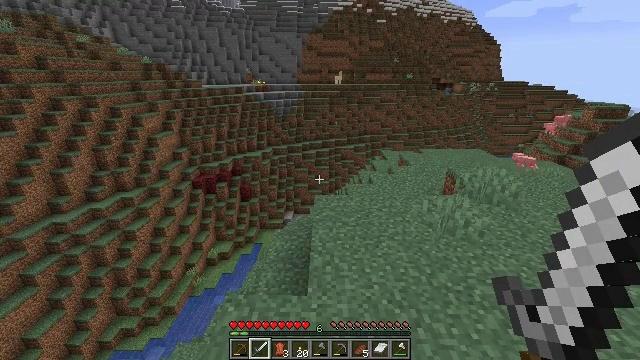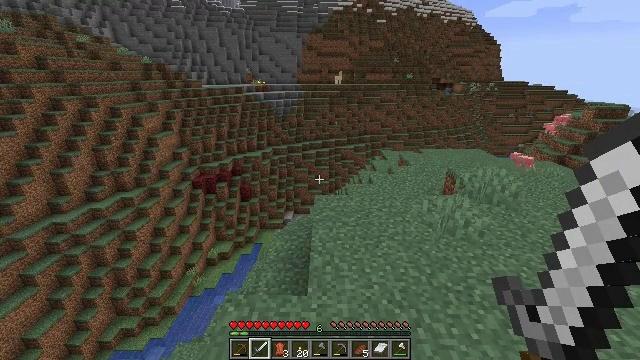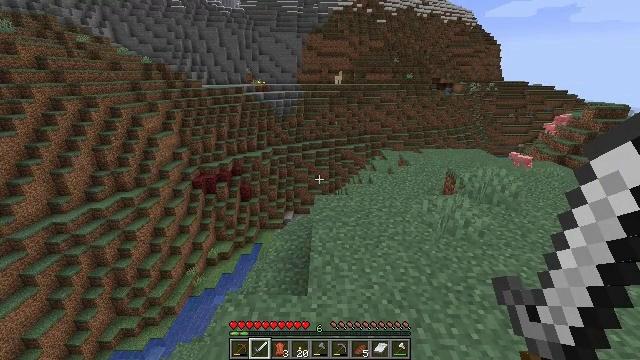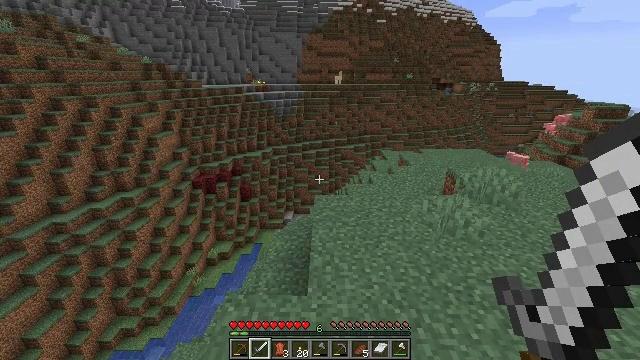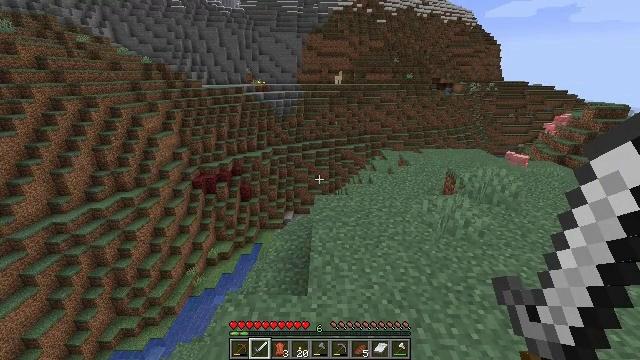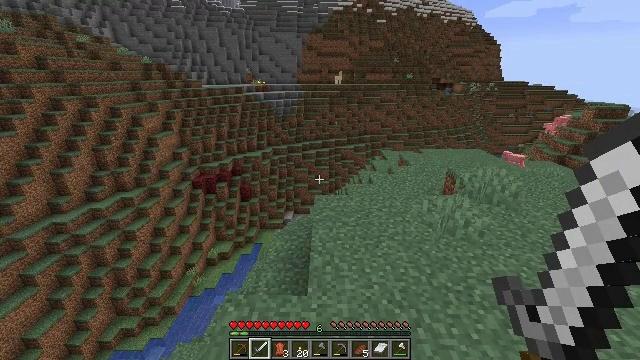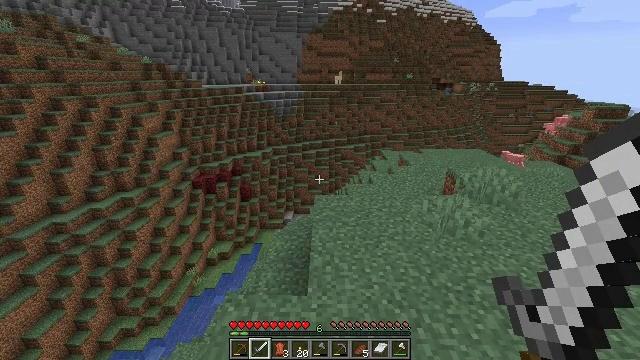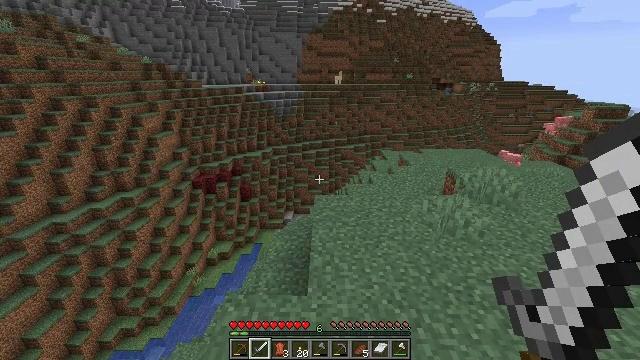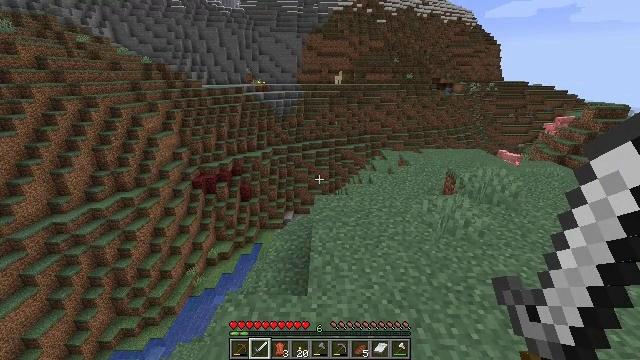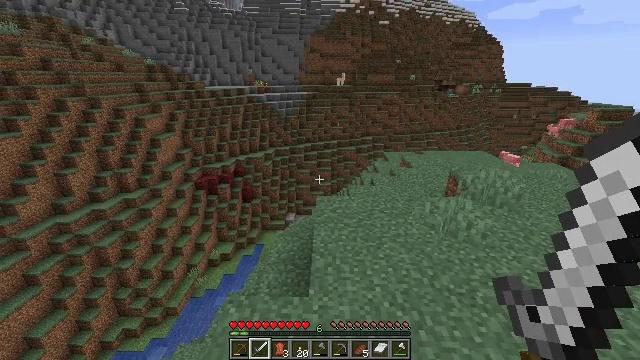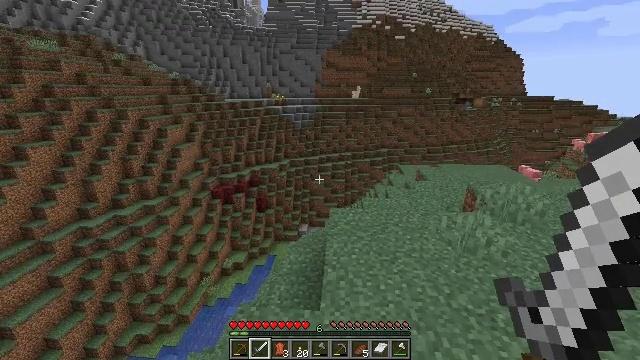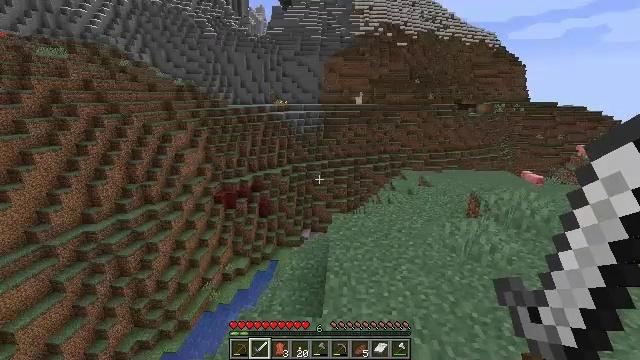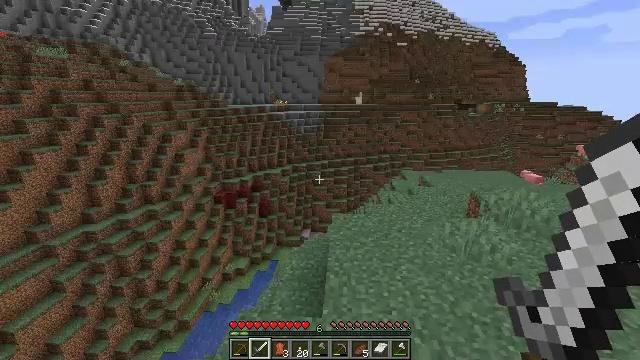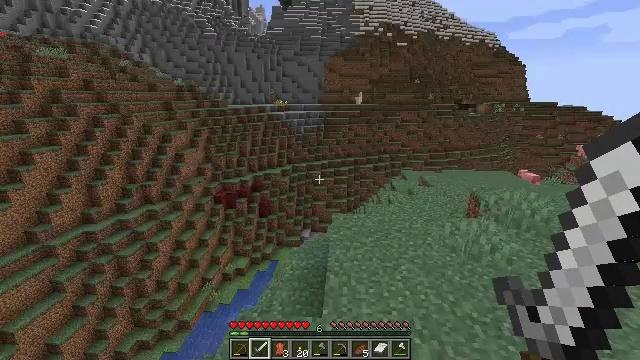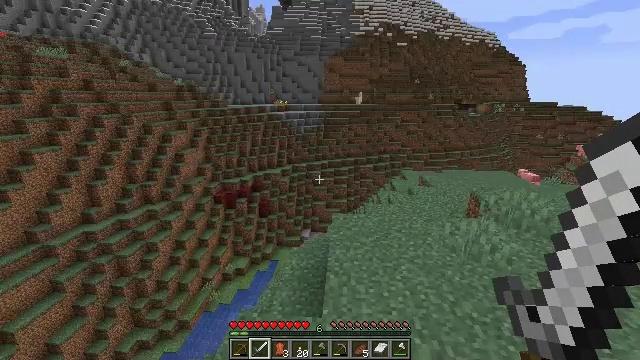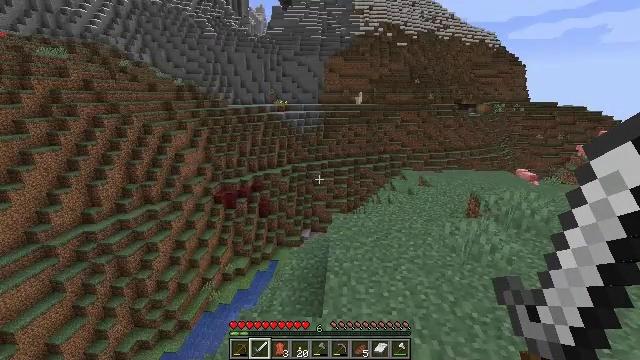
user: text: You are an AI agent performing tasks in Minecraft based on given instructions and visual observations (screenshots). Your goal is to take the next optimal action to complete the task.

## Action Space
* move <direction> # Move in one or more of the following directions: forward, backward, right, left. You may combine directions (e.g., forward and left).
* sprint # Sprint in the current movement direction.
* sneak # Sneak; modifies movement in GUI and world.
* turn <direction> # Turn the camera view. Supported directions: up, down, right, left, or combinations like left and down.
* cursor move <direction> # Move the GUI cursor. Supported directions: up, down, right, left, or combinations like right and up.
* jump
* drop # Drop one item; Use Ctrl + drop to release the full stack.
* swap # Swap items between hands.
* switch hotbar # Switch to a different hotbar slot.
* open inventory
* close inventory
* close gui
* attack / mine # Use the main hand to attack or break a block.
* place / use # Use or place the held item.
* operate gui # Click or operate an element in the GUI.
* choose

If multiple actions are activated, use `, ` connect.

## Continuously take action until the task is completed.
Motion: motion action
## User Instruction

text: Collect some oak leaves.
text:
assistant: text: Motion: no_op
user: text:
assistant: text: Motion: no_op
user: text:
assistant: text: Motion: no_op
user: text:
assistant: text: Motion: no_op
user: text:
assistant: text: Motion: no_op
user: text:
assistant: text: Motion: no_op
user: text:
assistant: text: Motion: no_op
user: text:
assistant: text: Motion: no_op
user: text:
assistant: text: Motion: no_op
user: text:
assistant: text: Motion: turn left and up
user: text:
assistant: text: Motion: turn up
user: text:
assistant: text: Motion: no_op
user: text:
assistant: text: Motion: no_op
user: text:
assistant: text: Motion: no_op
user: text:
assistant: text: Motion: no_op
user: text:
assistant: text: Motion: no_op
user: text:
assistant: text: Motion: no_op
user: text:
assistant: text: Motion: no_op
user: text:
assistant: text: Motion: turn up
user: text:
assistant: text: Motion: turn up
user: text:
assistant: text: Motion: turn left and up
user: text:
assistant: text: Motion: turn up
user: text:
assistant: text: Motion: turn left
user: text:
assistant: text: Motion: no_op
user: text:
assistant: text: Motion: turn left
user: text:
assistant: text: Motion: no_op
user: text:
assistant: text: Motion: no_op
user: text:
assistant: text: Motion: no_op
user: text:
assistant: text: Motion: no_op
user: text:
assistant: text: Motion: no_op